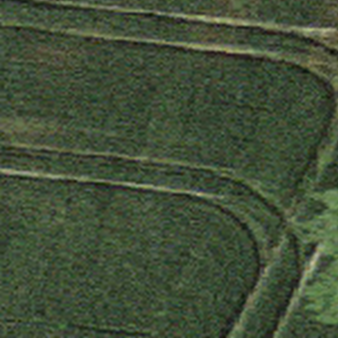
Label: other